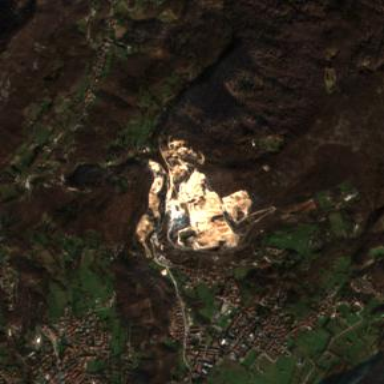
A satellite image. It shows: Quarry area.